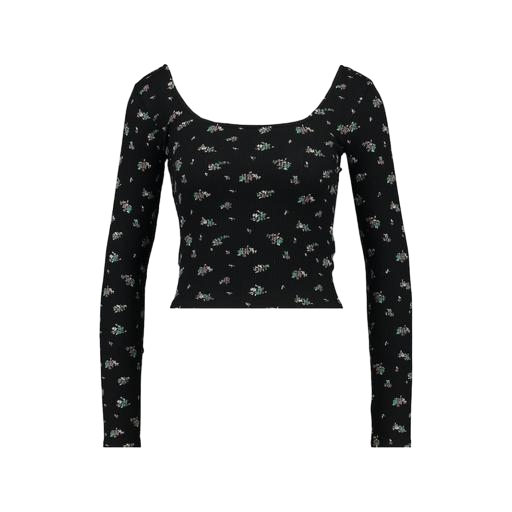
black floral print crop long-sleeve tee, black floral-print top, black slim-fit printed top, white background